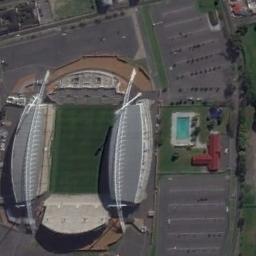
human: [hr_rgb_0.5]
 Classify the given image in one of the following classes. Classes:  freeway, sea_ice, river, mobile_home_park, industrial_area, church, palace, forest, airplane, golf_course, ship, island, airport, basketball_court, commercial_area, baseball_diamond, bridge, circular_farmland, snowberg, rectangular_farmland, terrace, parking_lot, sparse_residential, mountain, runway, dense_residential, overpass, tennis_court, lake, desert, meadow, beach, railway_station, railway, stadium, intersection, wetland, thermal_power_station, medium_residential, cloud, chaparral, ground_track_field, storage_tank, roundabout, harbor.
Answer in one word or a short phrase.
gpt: stadium